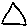
Label: triangle